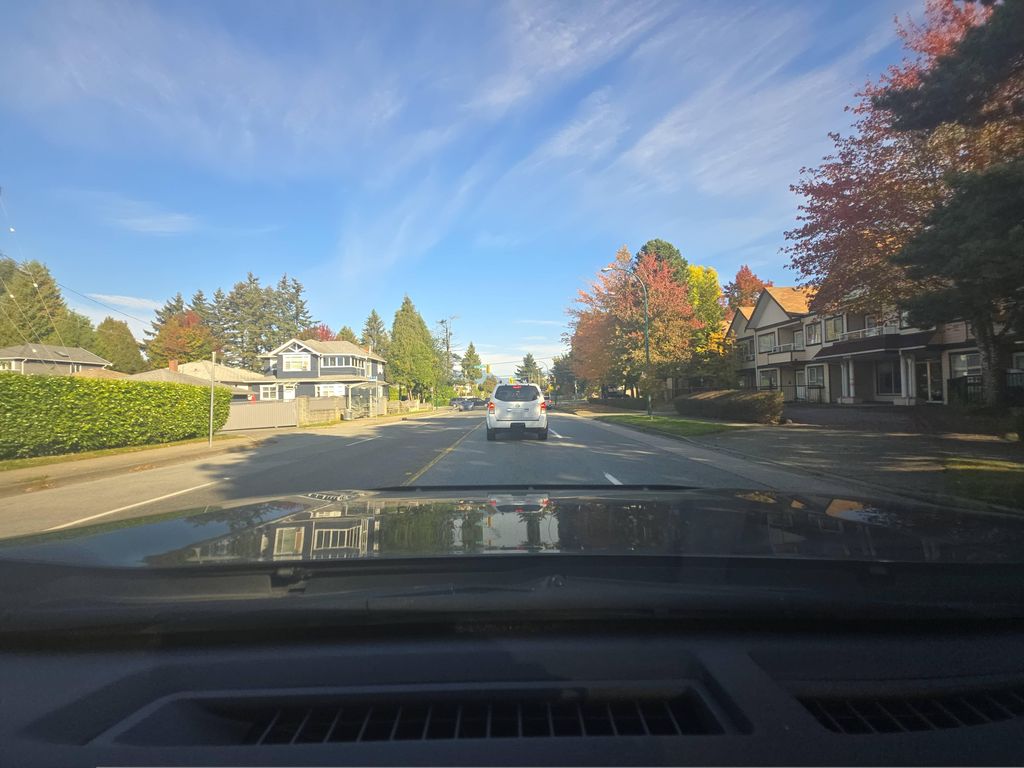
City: vancouver